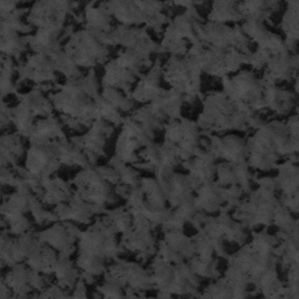
Label: frost